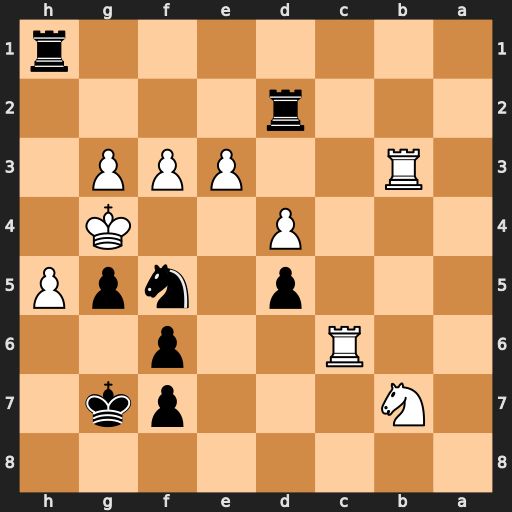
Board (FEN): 8/1N3pk1/2R2p2/3p1npP/3P2K1/1R2PPP1/3r4/7r
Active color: b
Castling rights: -
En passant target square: -
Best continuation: Nh6#